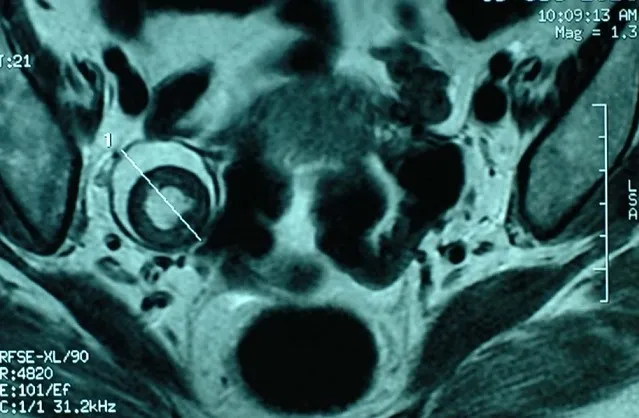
Pelvic MRI confirming dermoid cyst of the left ovary.
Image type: radiology (mri)